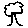
Label: tree